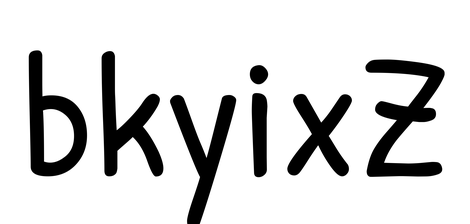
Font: PatrickHand-Regular